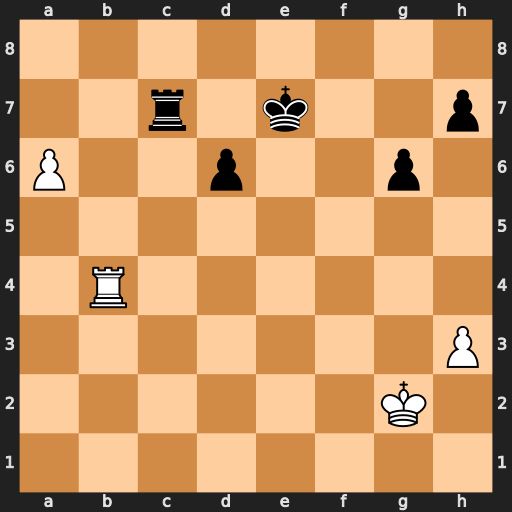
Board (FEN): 8/2r1k2p/P2p2p1/8/1R6/7P/6K1/8
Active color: w
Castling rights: -
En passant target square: -
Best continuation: Rb7 Kd7 a7 Rxb7 a8=Q